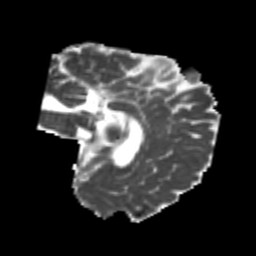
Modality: MD
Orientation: sagittal
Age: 22
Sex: male
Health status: healthy
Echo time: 0.074 s